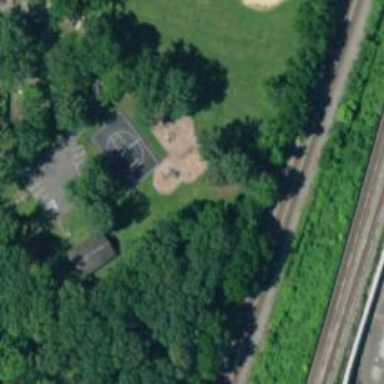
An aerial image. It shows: Playground with springy equipment.